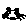
Label: cat